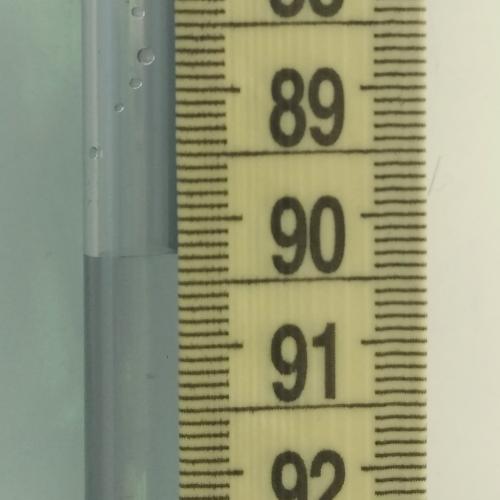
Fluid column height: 90.3 cm